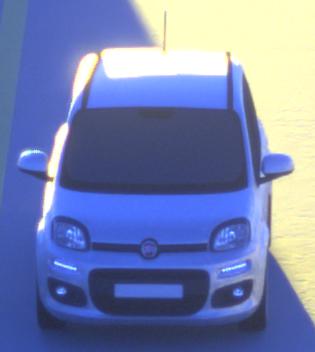
Make: Fiat
Model: Panda 1.2 8V
Detailed model: Panda (312)
Model produced from: 2013/02
Model produced until: 2013/12
Doors: 5
Color: white
Road condition: dry road
Daytime: sunrise or sunset
Contrast: high contrast